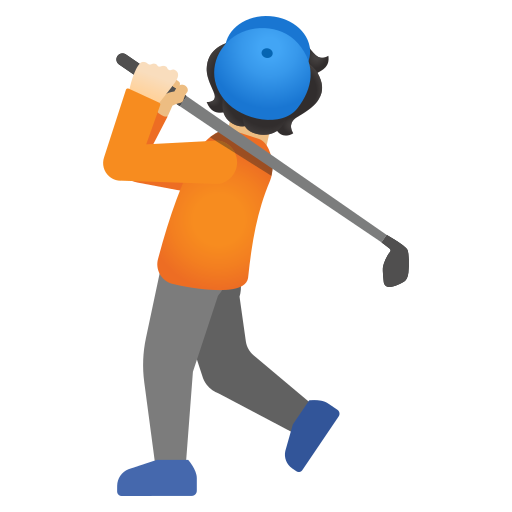
Emoji: 🏌🏻